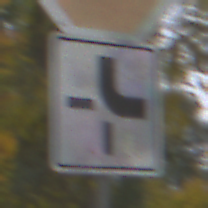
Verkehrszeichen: VerlaufVorfahrtsstrasse4
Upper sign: Stop
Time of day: Midday
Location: Outdoor (Nature)
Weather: Overcast
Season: Autumn
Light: Natural